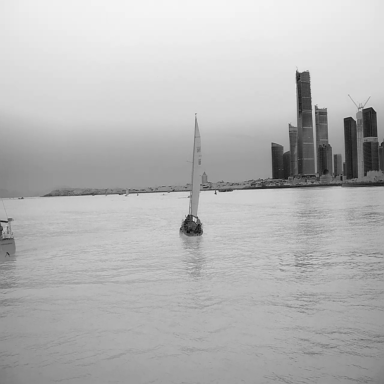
There is a bulk_carrier in the infrared image.